Field crop: maize
Growth stage: 2
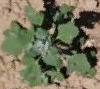
Species: chenopodium